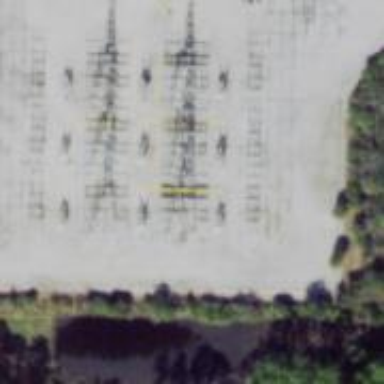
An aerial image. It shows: Switch used for power control.